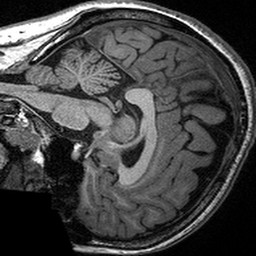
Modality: T1w
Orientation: sagittal
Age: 34
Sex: female